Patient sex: M
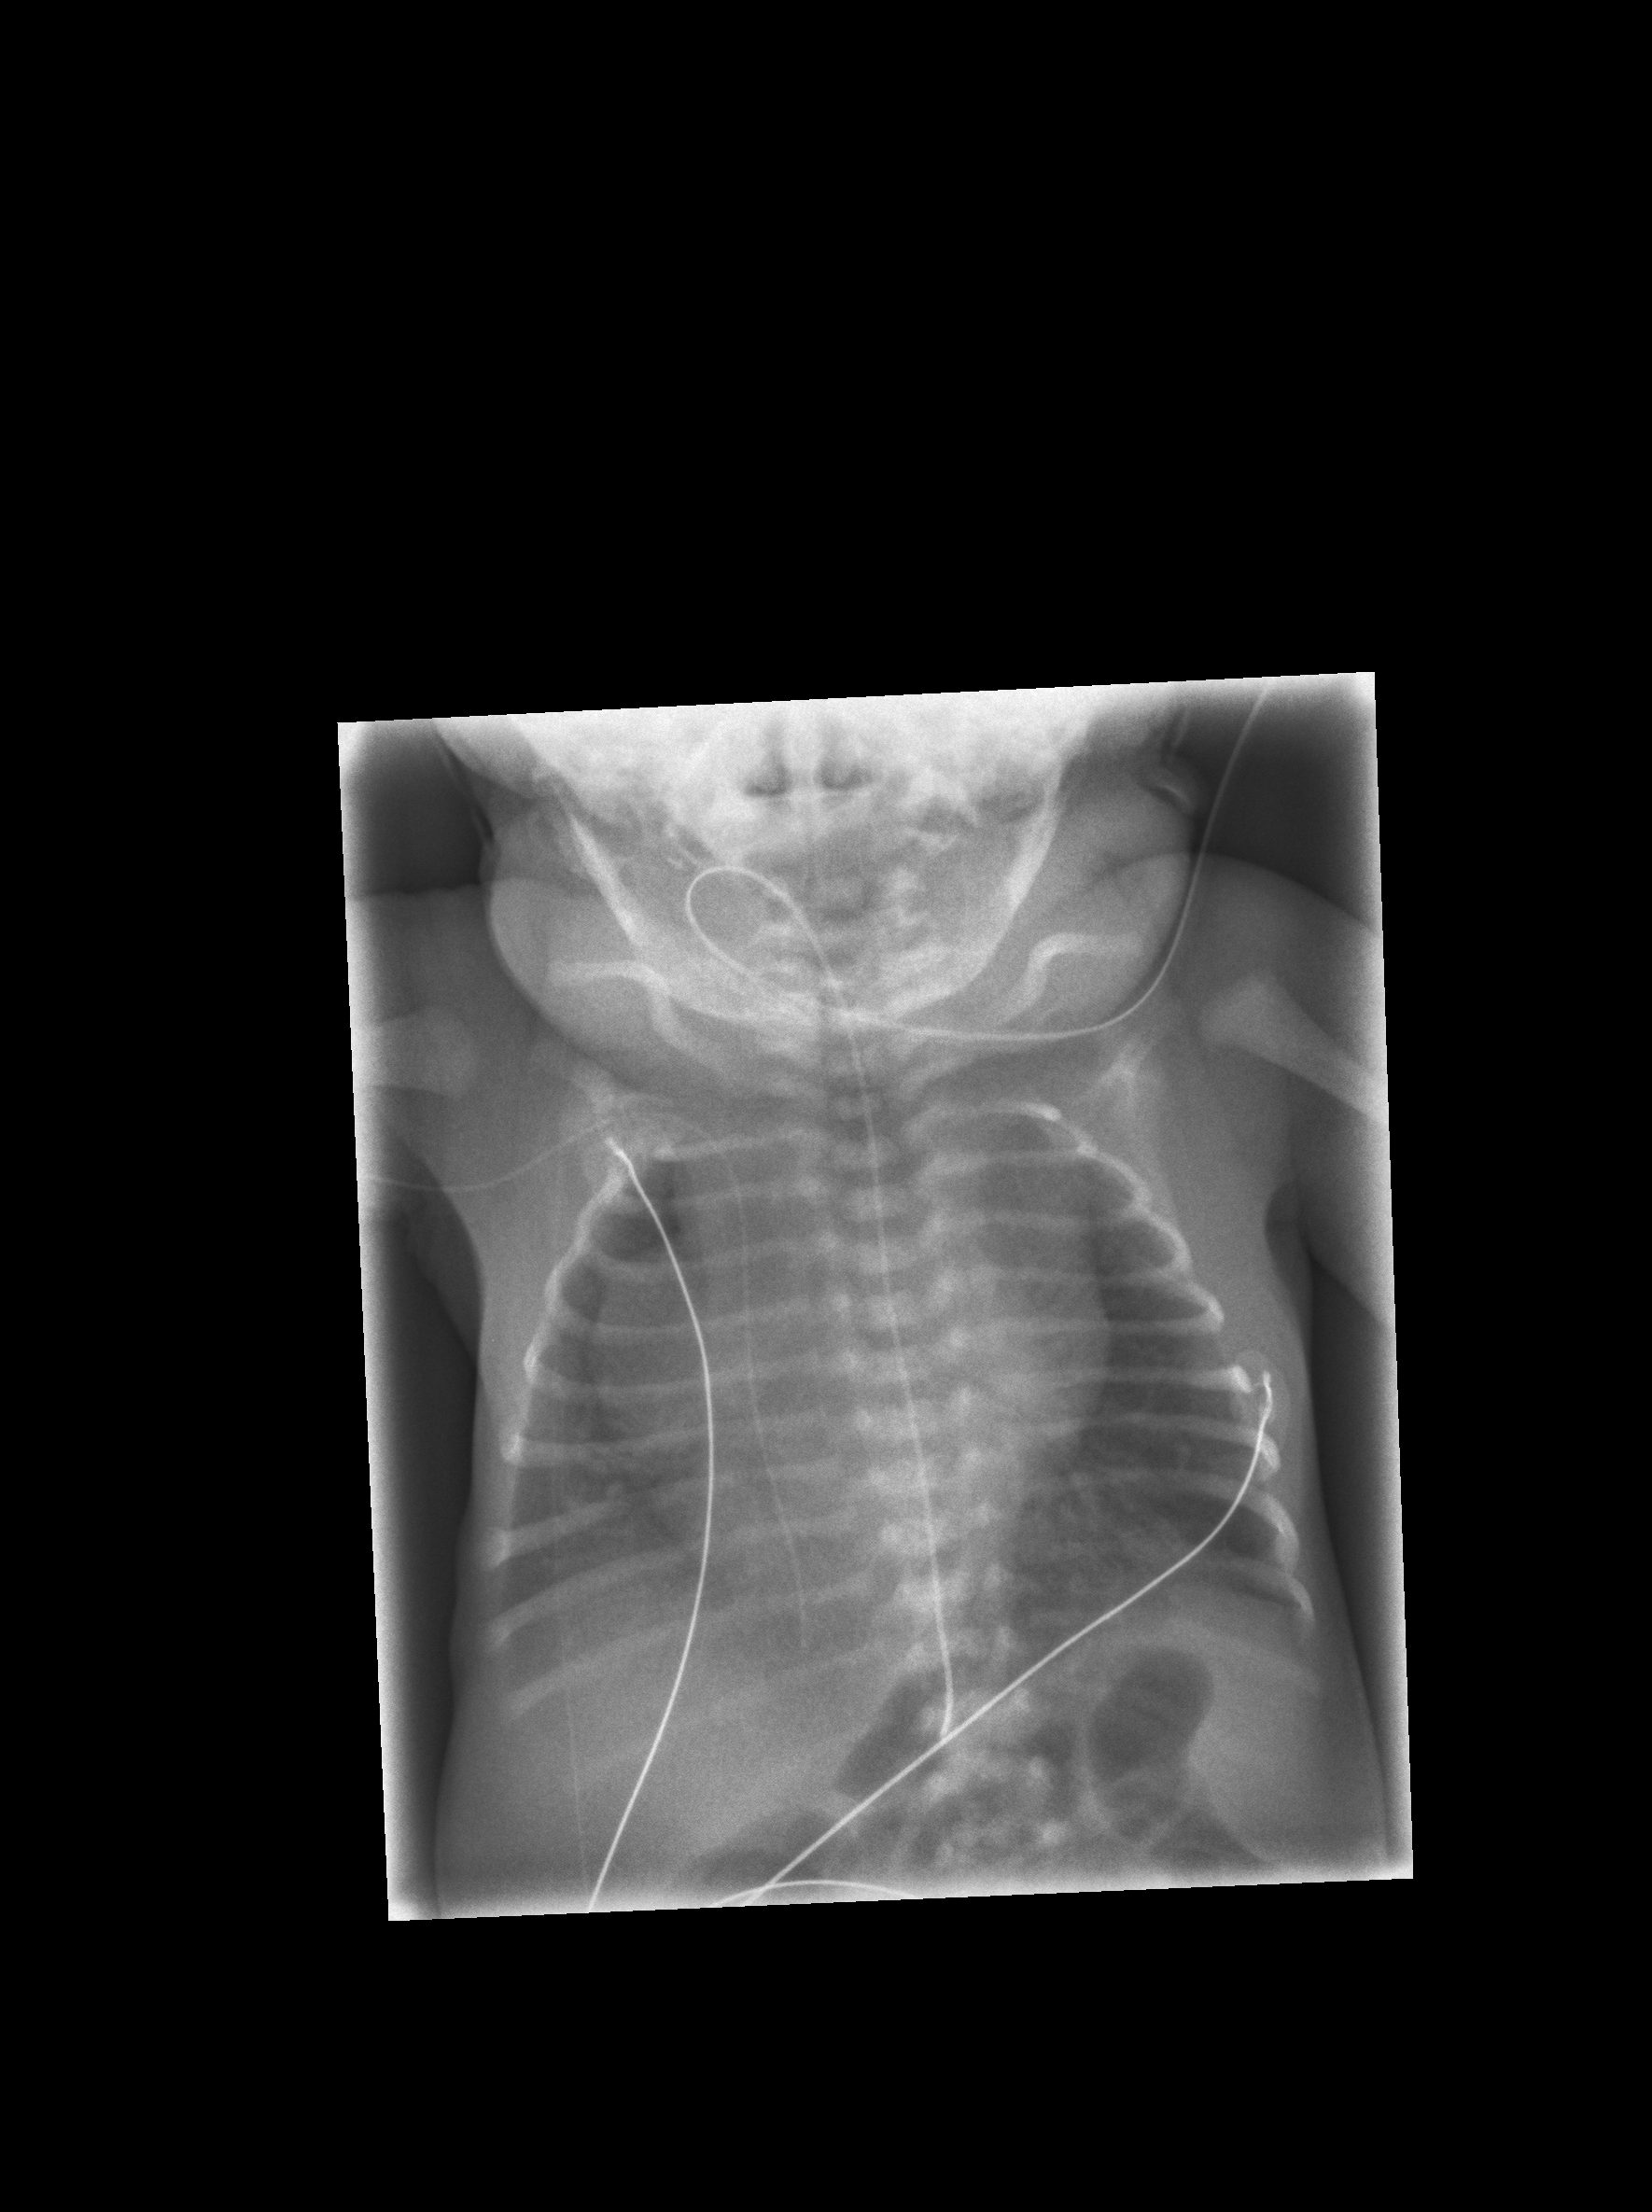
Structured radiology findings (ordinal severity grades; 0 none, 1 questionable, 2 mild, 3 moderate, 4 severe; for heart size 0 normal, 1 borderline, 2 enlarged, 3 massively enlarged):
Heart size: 2
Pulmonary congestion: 2
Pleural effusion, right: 1
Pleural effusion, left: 0
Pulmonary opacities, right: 0
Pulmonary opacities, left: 0
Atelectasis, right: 1
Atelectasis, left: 0